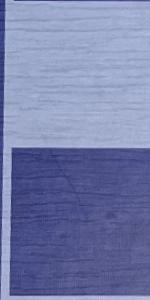
Label: Empty